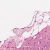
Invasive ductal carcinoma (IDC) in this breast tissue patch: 0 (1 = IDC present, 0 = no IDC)